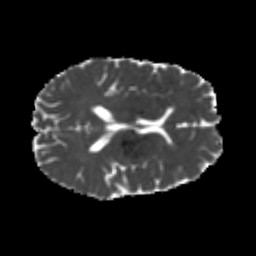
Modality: MD
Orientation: axial
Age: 26
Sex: male
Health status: healthy
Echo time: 0.074 s